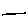
Label: line